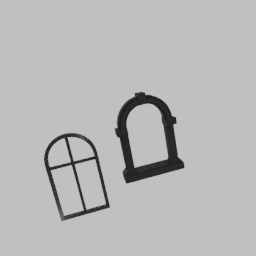
Label: architecture